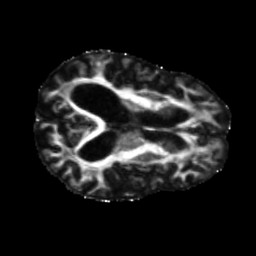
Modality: FA
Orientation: axial
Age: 75
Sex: male
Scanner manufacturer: siemens
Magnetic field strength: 3 T
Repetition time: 5.25 s
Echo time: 0.08 s